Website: crate-barrel
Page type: billing-address
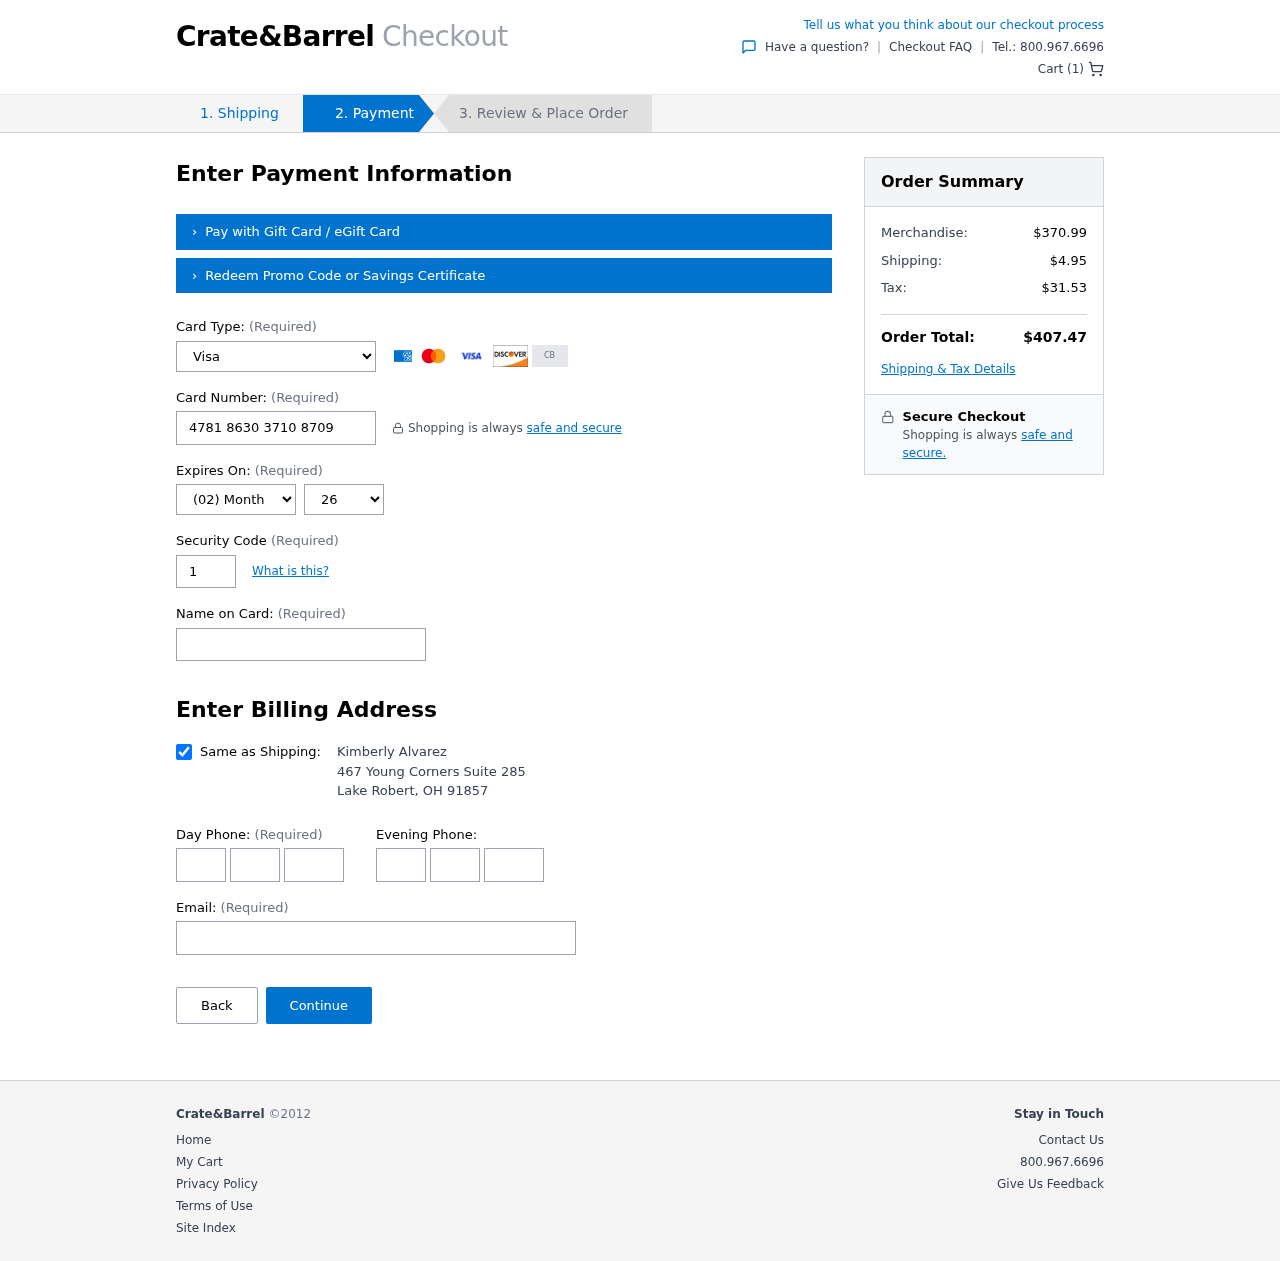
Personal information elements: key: PII_CARD_CVV
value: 102
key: PII_CARD_EXPIRY_MONTH
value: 02
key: PII_CARD_EXPIRY_YEAR
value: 26
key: PII_CARD_NUMBER
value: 4781 8630 3710 8709
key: PII_CARD_TYPE
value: Visa
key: PII_CITY
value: Lake Robert
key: PII_EMAIL
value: kimberlyalvarez@hotmail.com
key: PII_FULLNAME
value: Kimberly Alvarez
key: PII_PHONE_ALT_AREA
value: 746
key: PII_PHONE_ALT_PREFIX
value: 748
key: PII_PHONE_ALT_SUFFIX
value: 3957
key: PII_PHONE_AREA
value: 369
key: PII_PHONE_PREFIX
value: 945
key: PII_PHONE_SUFFIX
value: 6122
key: PII_POSTCODE
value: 91857
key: PII_STATE_ABBR
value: OH
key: PII_STREET
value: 467 Young Corners Suite 285
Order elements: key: ORDER_NUM_ITEMS
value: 1
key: ORDER_SUBTOTAL
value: $370.99
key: ORDER_SHIPPING_COST
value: $4.95
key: ORDER_TAX
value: $31.53
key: ORDER_TOTAL
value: $407.47